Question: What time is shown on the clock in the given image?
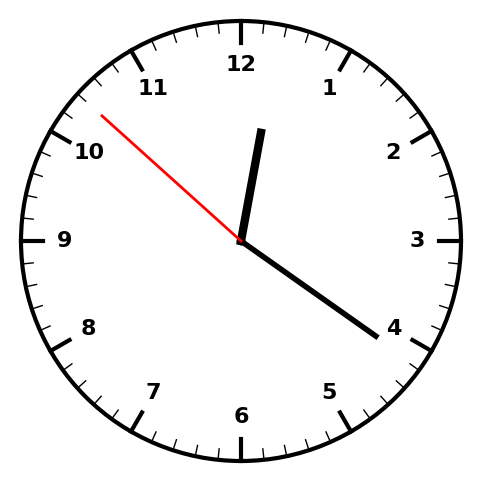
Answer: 12:20:52